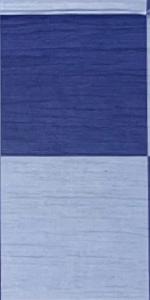
Label: Empty